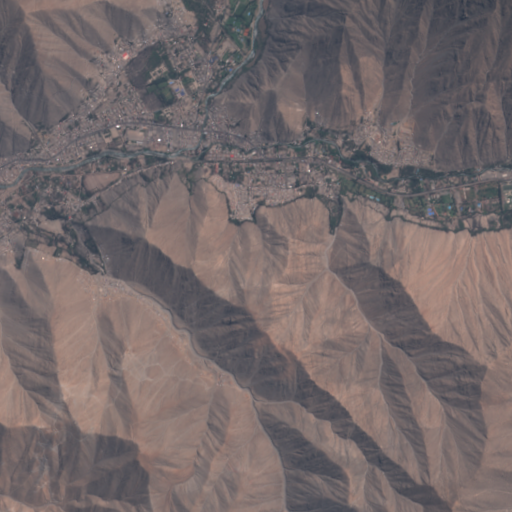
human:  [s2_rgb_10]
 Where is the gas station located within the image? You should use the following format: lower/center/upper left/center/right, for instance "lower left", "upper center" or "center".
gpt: The gas station is located in the upper left of the image.
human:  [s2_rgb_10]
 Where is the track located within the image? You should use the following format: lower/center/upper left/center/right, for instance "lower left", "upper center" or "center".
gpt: There is no track in the image.